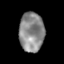
Tissue: skin
Cell type: Epithelial cells
Senescence score: 0.2293
Nuclear area (px): 959
Mean DAPI intensity: 138.271